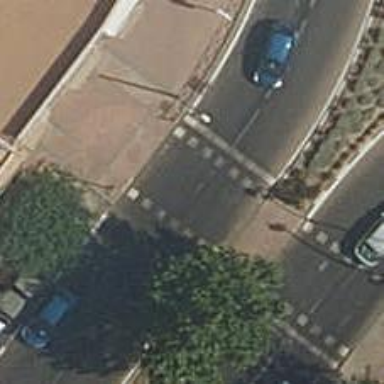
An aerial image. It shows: Road crossing with traffic signals.